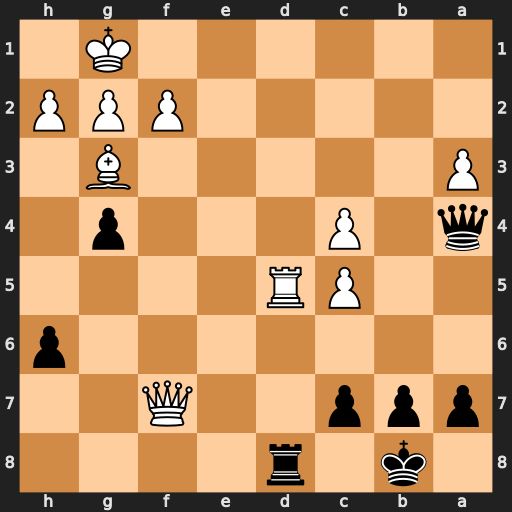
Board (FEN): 1k1r4/ppp2Q2/7p/2PR4/q1P3p1/P5B1/5PPP/6K1
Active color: b
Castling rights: -
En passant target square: -
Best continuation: Qd1+ Rxd1 Rxd1#